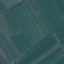
Land use / land cover class: AnnualCrop